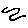
Label: zigzag